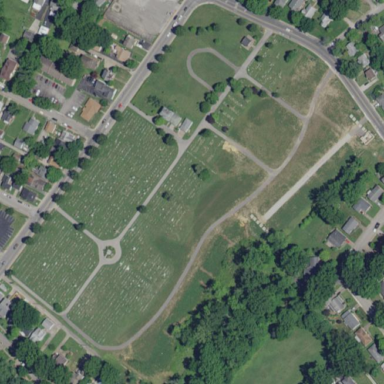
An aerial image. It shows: Cemetery.